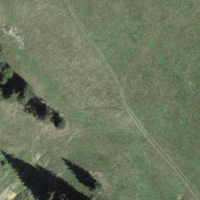
EUNIS habitat code: 23
Species observed at this site:
Arnica montana